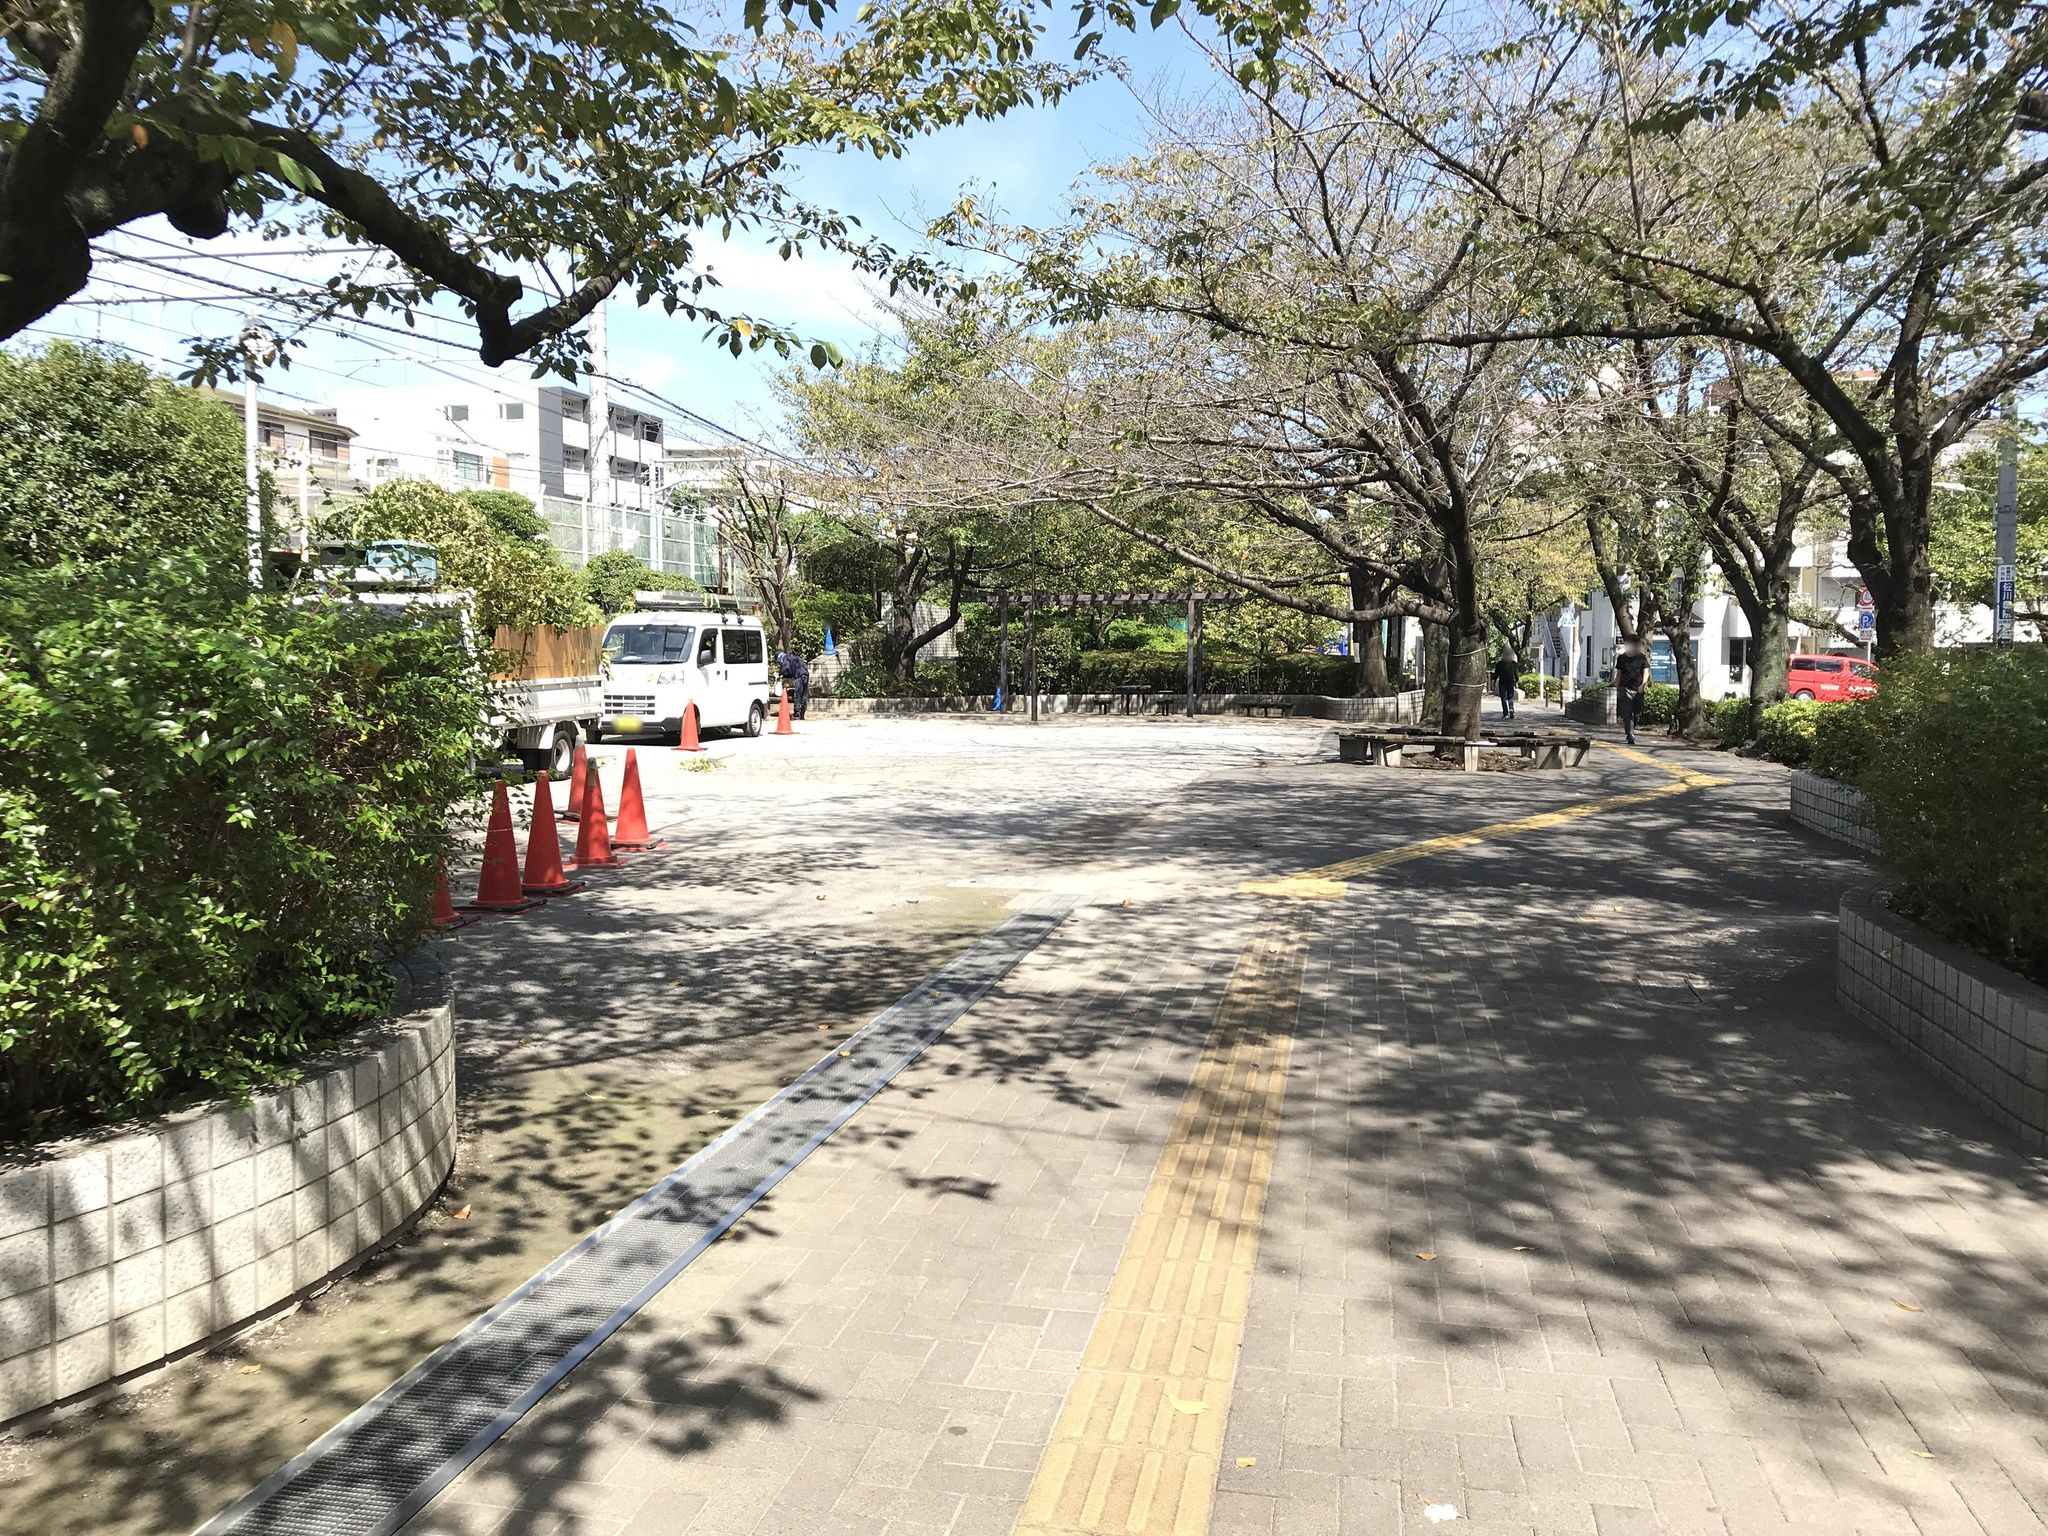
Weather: cloudy
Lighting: day
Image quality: good
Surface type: walking surface
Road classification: pedestrian, path
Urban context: urban centre
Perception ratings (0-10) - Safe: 8.45, Lively: 9.1, Beautiful: 8.59, Boring: 2.63, Depressing: 5.46, Wealthy: 7.04